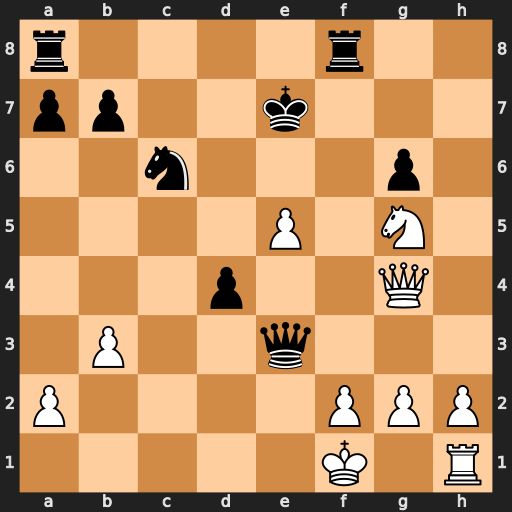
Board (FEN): r4r2/pp2k3/2n3p1/4P1N1/3p2Q1/1P2q3/P4PPP/5K1R
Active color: w
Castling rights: -
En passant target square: -
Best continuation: Qe6+ Kd8 Qd6+